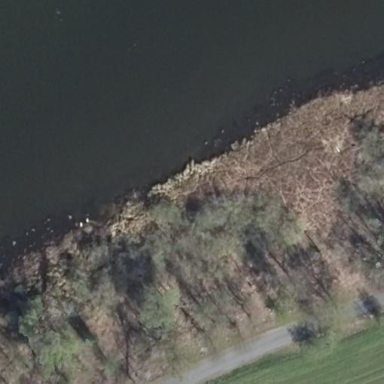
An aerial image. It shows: Reedbed wetland area.